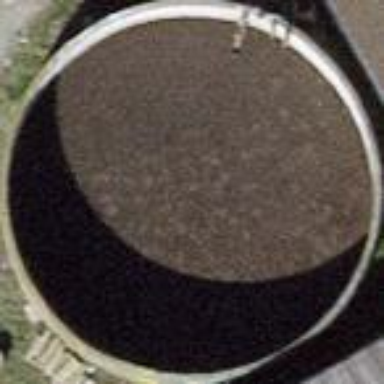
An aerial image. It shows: Building that serves as silo.